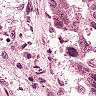
Metastatic tissue present: yes